Question: This is an 8-digit puzzle. Find the minimum number of steps to restore it.
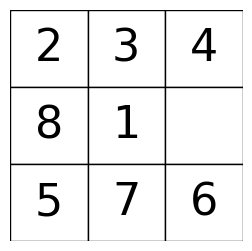
Answer: 21